Question: I know how to apply a keyboard shortcut to an action. And in some software such as Visual Studio there are shortcuts that do the job in more than one step (such as 'Ctrl+K','Ctrl+C' to comment the code).
Another example of that in Sublime Text:

I wonder whether or not it is possible to implement in Qt.
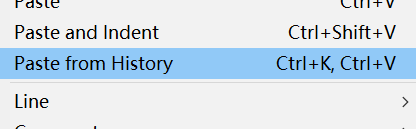
Answer: Try this:
'''
action->setShortcut("Ctrl+K,Ctrl+C");
'''
'QKeySequence' may be implicitly created from 'QString'.
Due to <URL>:
> Up to four key codes may be entered by separating them with commas, e.g. "Alt+X,Ctrl+S,Q".
MOC generates almost same code when you create shortcut for a 'QAction' via Qt Designer. But it makes it slightly different:
'''
action->setShortcut(QApplication::translate("MainWindow", "Ctrl+K, Ctrl+C", 0));
'''
but it's actually same thing.